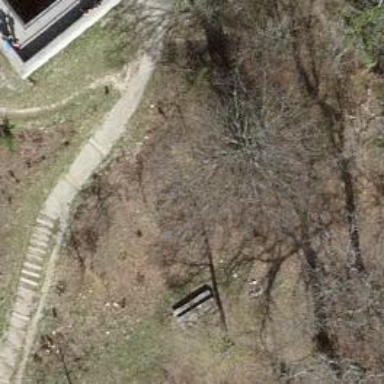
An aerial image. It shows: Picnic table located in leisure land area.